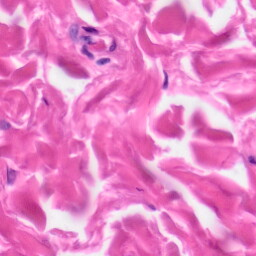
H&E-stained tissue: Skin